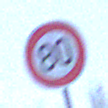
Verkehrszeichen: Geschwindigkeit80
Umgebung: Outdoor, Nature
Tageszeit: Midday
Wetter: Overcast
Licht: Natural
Jahreszeit: Winter
Kontrast: LowContrast